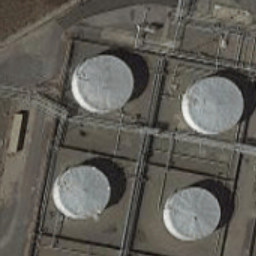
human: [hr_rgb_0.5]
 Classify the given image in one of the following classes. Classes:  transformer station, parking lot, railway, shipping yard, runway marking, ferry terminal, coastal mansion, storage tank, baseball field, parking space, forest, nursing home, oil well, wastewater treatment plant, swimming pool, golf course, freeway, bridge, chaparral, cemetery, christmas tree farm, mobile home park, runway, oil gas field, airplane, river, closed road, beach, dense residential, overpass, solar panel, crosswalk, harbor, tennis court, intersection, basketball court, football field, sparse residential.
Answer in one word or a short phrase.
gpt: storage tank